Interaction volume radius: 10 \u00c5
Interaction volume height: 10 \u00c5
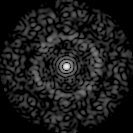
Disorder parameter: 0.8249